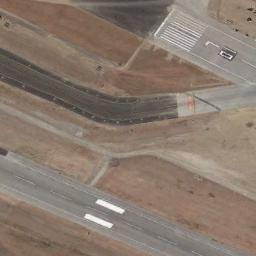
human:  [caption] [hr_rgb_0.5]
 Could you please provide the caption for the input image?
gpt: The runway is on the bare land .

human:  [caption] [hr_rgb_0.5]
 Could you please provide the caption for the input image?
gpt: There are brown bare ground next to the three runways, And there are white short and thick signs on the runway .

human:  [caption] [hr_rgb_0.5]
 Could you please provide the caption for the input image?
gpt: The two runways go through the clearing and one of the runways of the designation marking is 10L .

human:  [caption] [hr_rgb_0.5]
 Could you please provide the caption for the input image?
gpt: Runways are marked with Numbers and vertical lines .

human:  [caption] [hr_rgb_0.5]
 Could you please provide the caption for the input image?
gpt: There are brown bare land beside the runway .